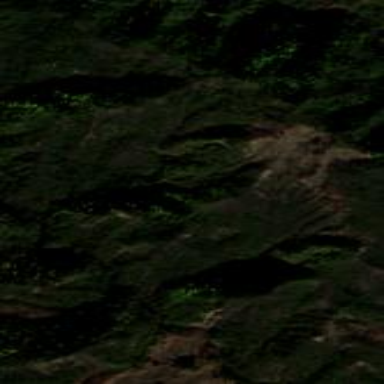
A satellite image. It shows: Forest area.